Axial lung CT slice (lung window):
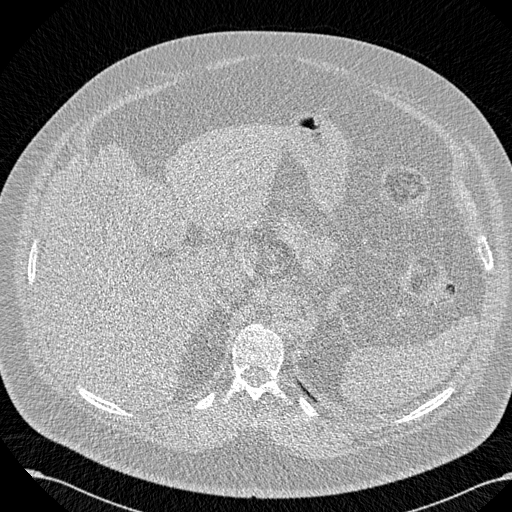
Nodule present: no